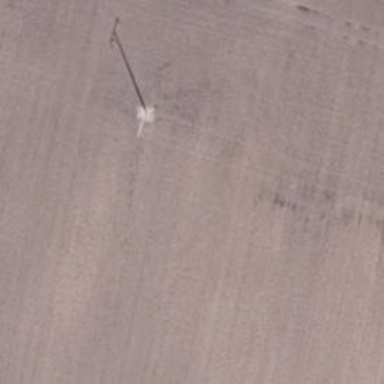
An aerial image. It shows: Minor power line with 3 cables.